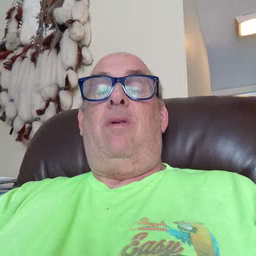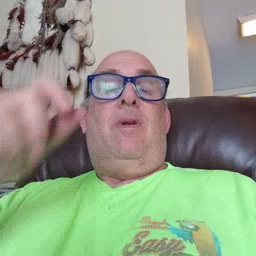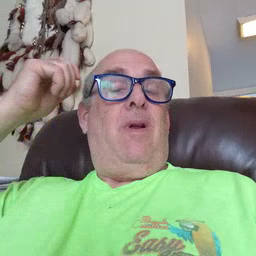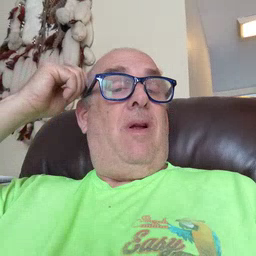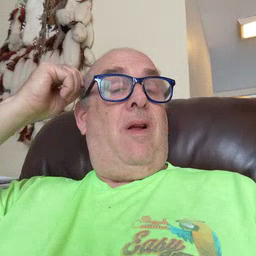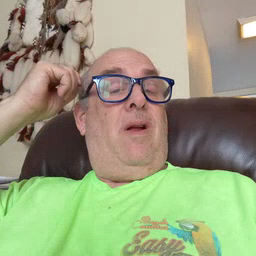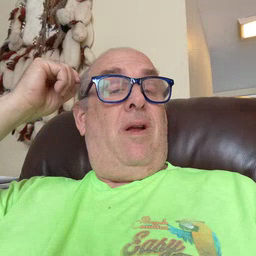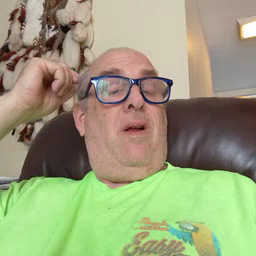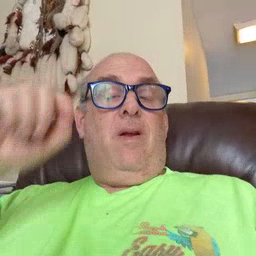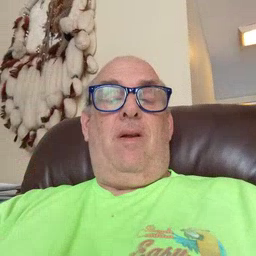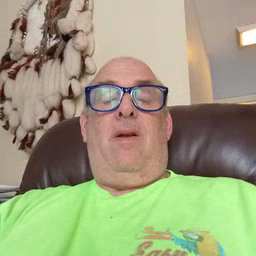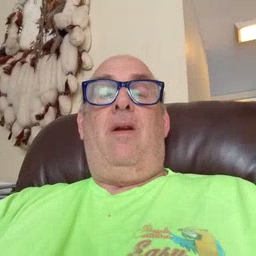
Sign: hair